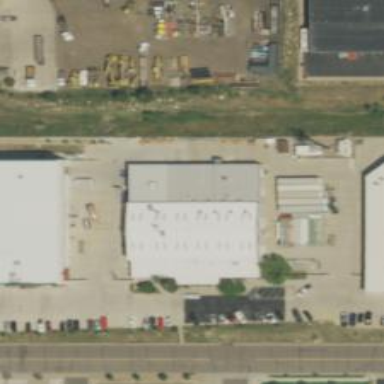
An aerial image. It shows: Commercial building.